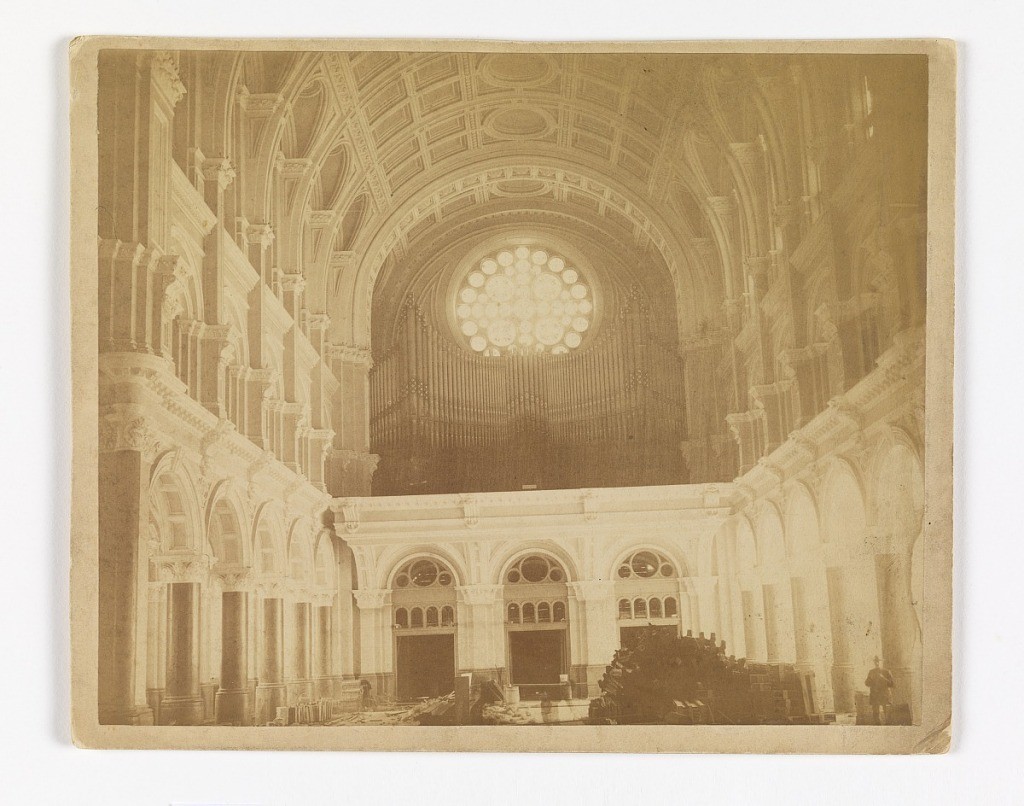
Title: View of the Interior of the Church of St. John the Baptist, Brooklyn, Looking West Toward the Rose Window
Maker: Unknown
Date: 1902
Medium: Albumen print mounted on board
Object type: Photograph
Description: View looking west, showing the rose window after Dabo's design, behind the gallery organ, over the main entrance. Flooring unfinished. Man stands at lower right.